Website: ulta-beauty
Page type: billing-address
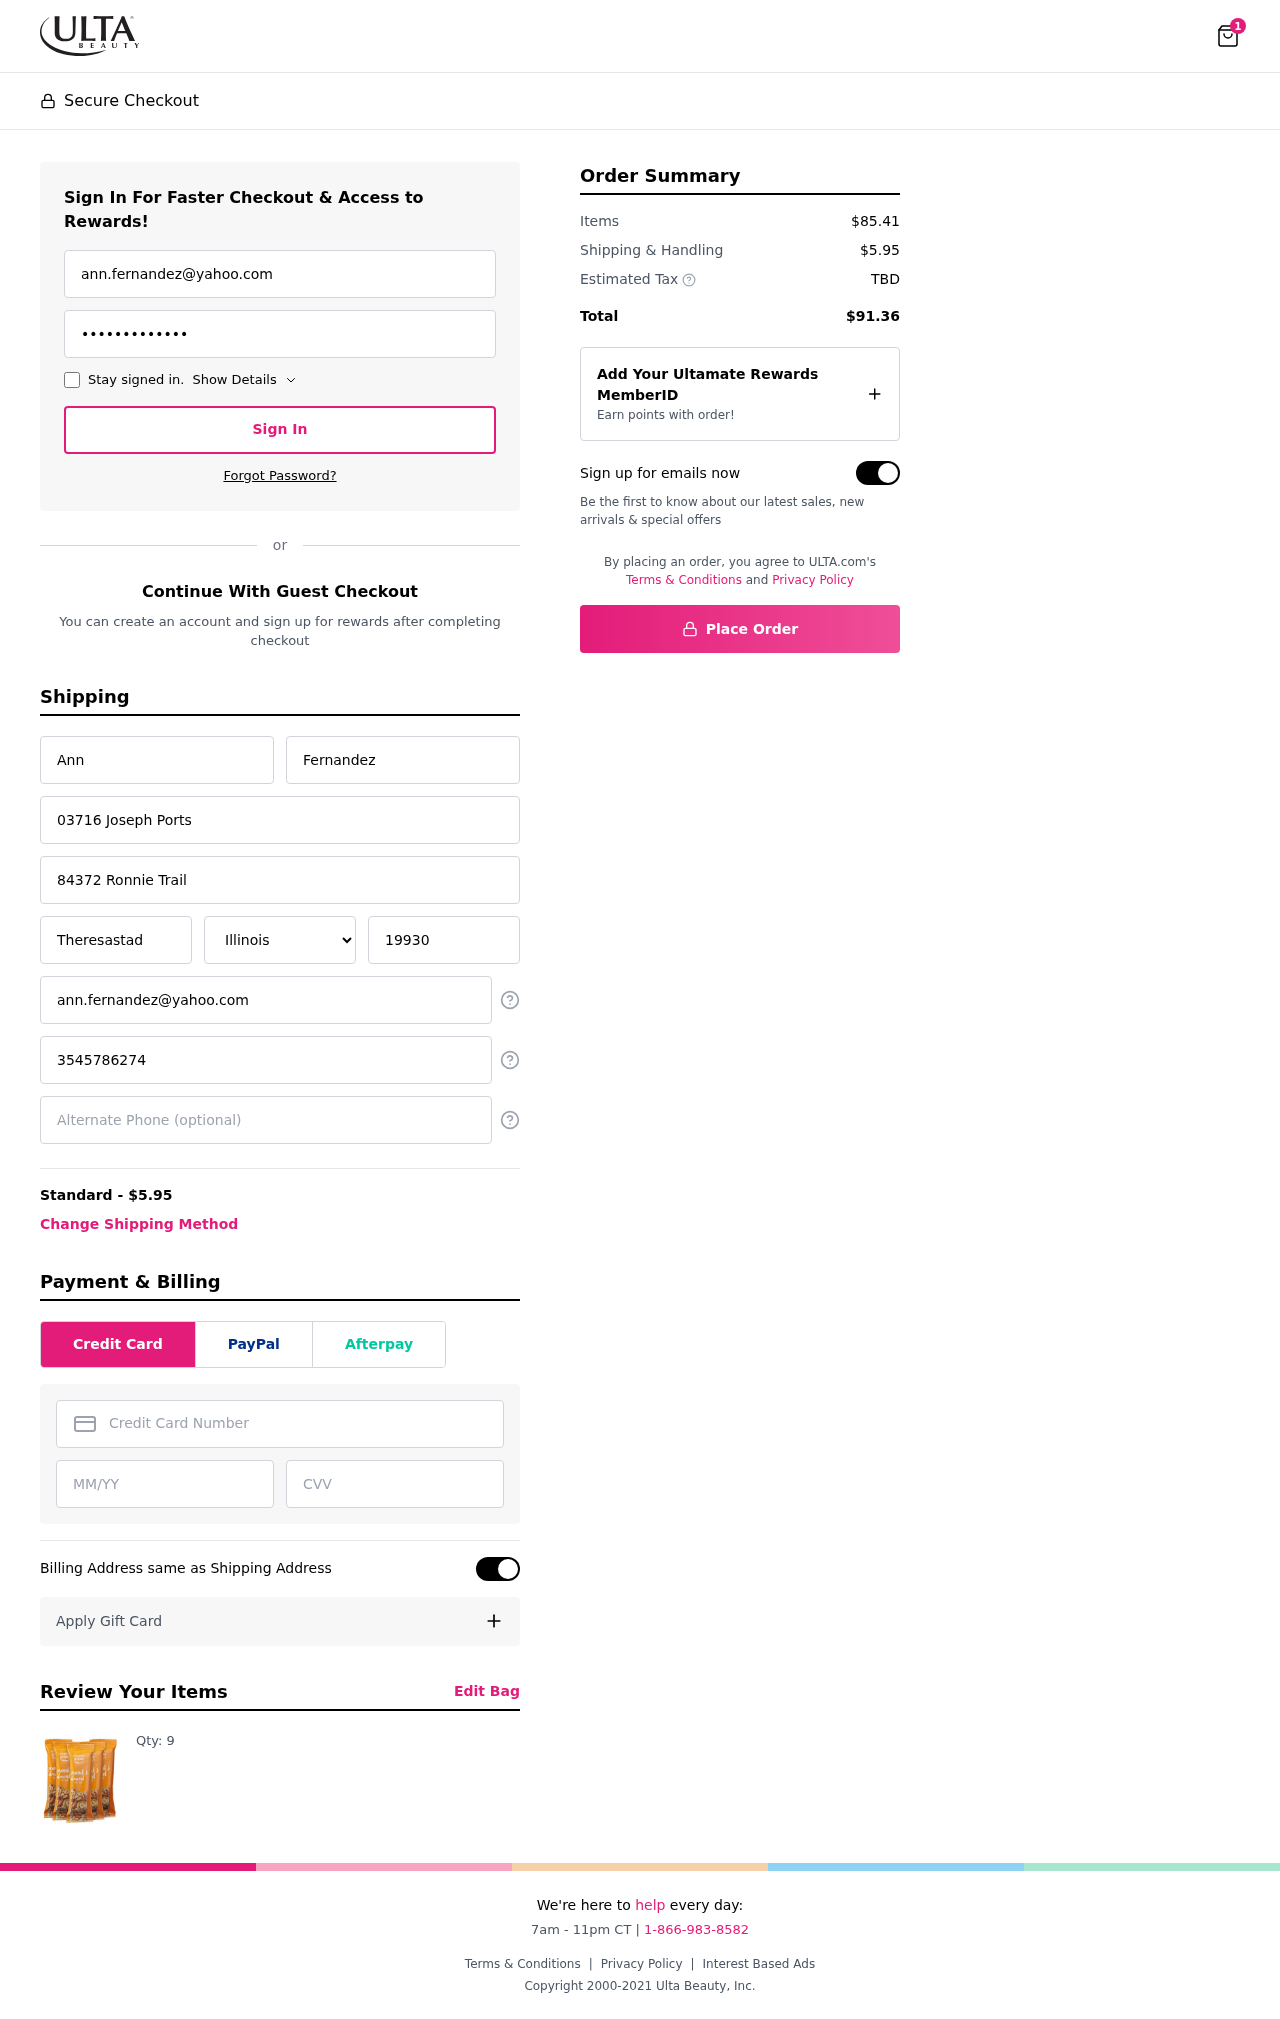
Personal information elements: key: PII_STATE
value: Illinois
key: PII_EMAIL
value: ann.fernandez@yahoo.com
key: PII_FIRSTNAME
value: Ann
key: PII_LASTNAME
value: Fernandez
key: PII_STREET
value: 03716 Joseph Ports
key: PII_STREET2
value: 84372 Ronnie Trail
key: PII_CITY
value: Theresastad
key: PII_POSTCODE
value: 19930
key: PII_PHONE
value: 3545786274
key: PII_CARD_NUMBER
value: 3470 5547 5924 524
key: PII_CARD_EXPIRY
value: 09/28
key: PII_CARD_CVV
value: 0584
Product elements: key: PRODUCT1_QUANTITY
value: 9
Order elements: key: ORDER_NUM_ITEMS
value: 1
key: ORDER_SHIPPING_COST
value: $5.95
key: ORDER_SUBTOTAL
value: $85.41
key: ORDER_TOTAL
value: $91.36